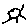
Label: sun